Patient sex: F
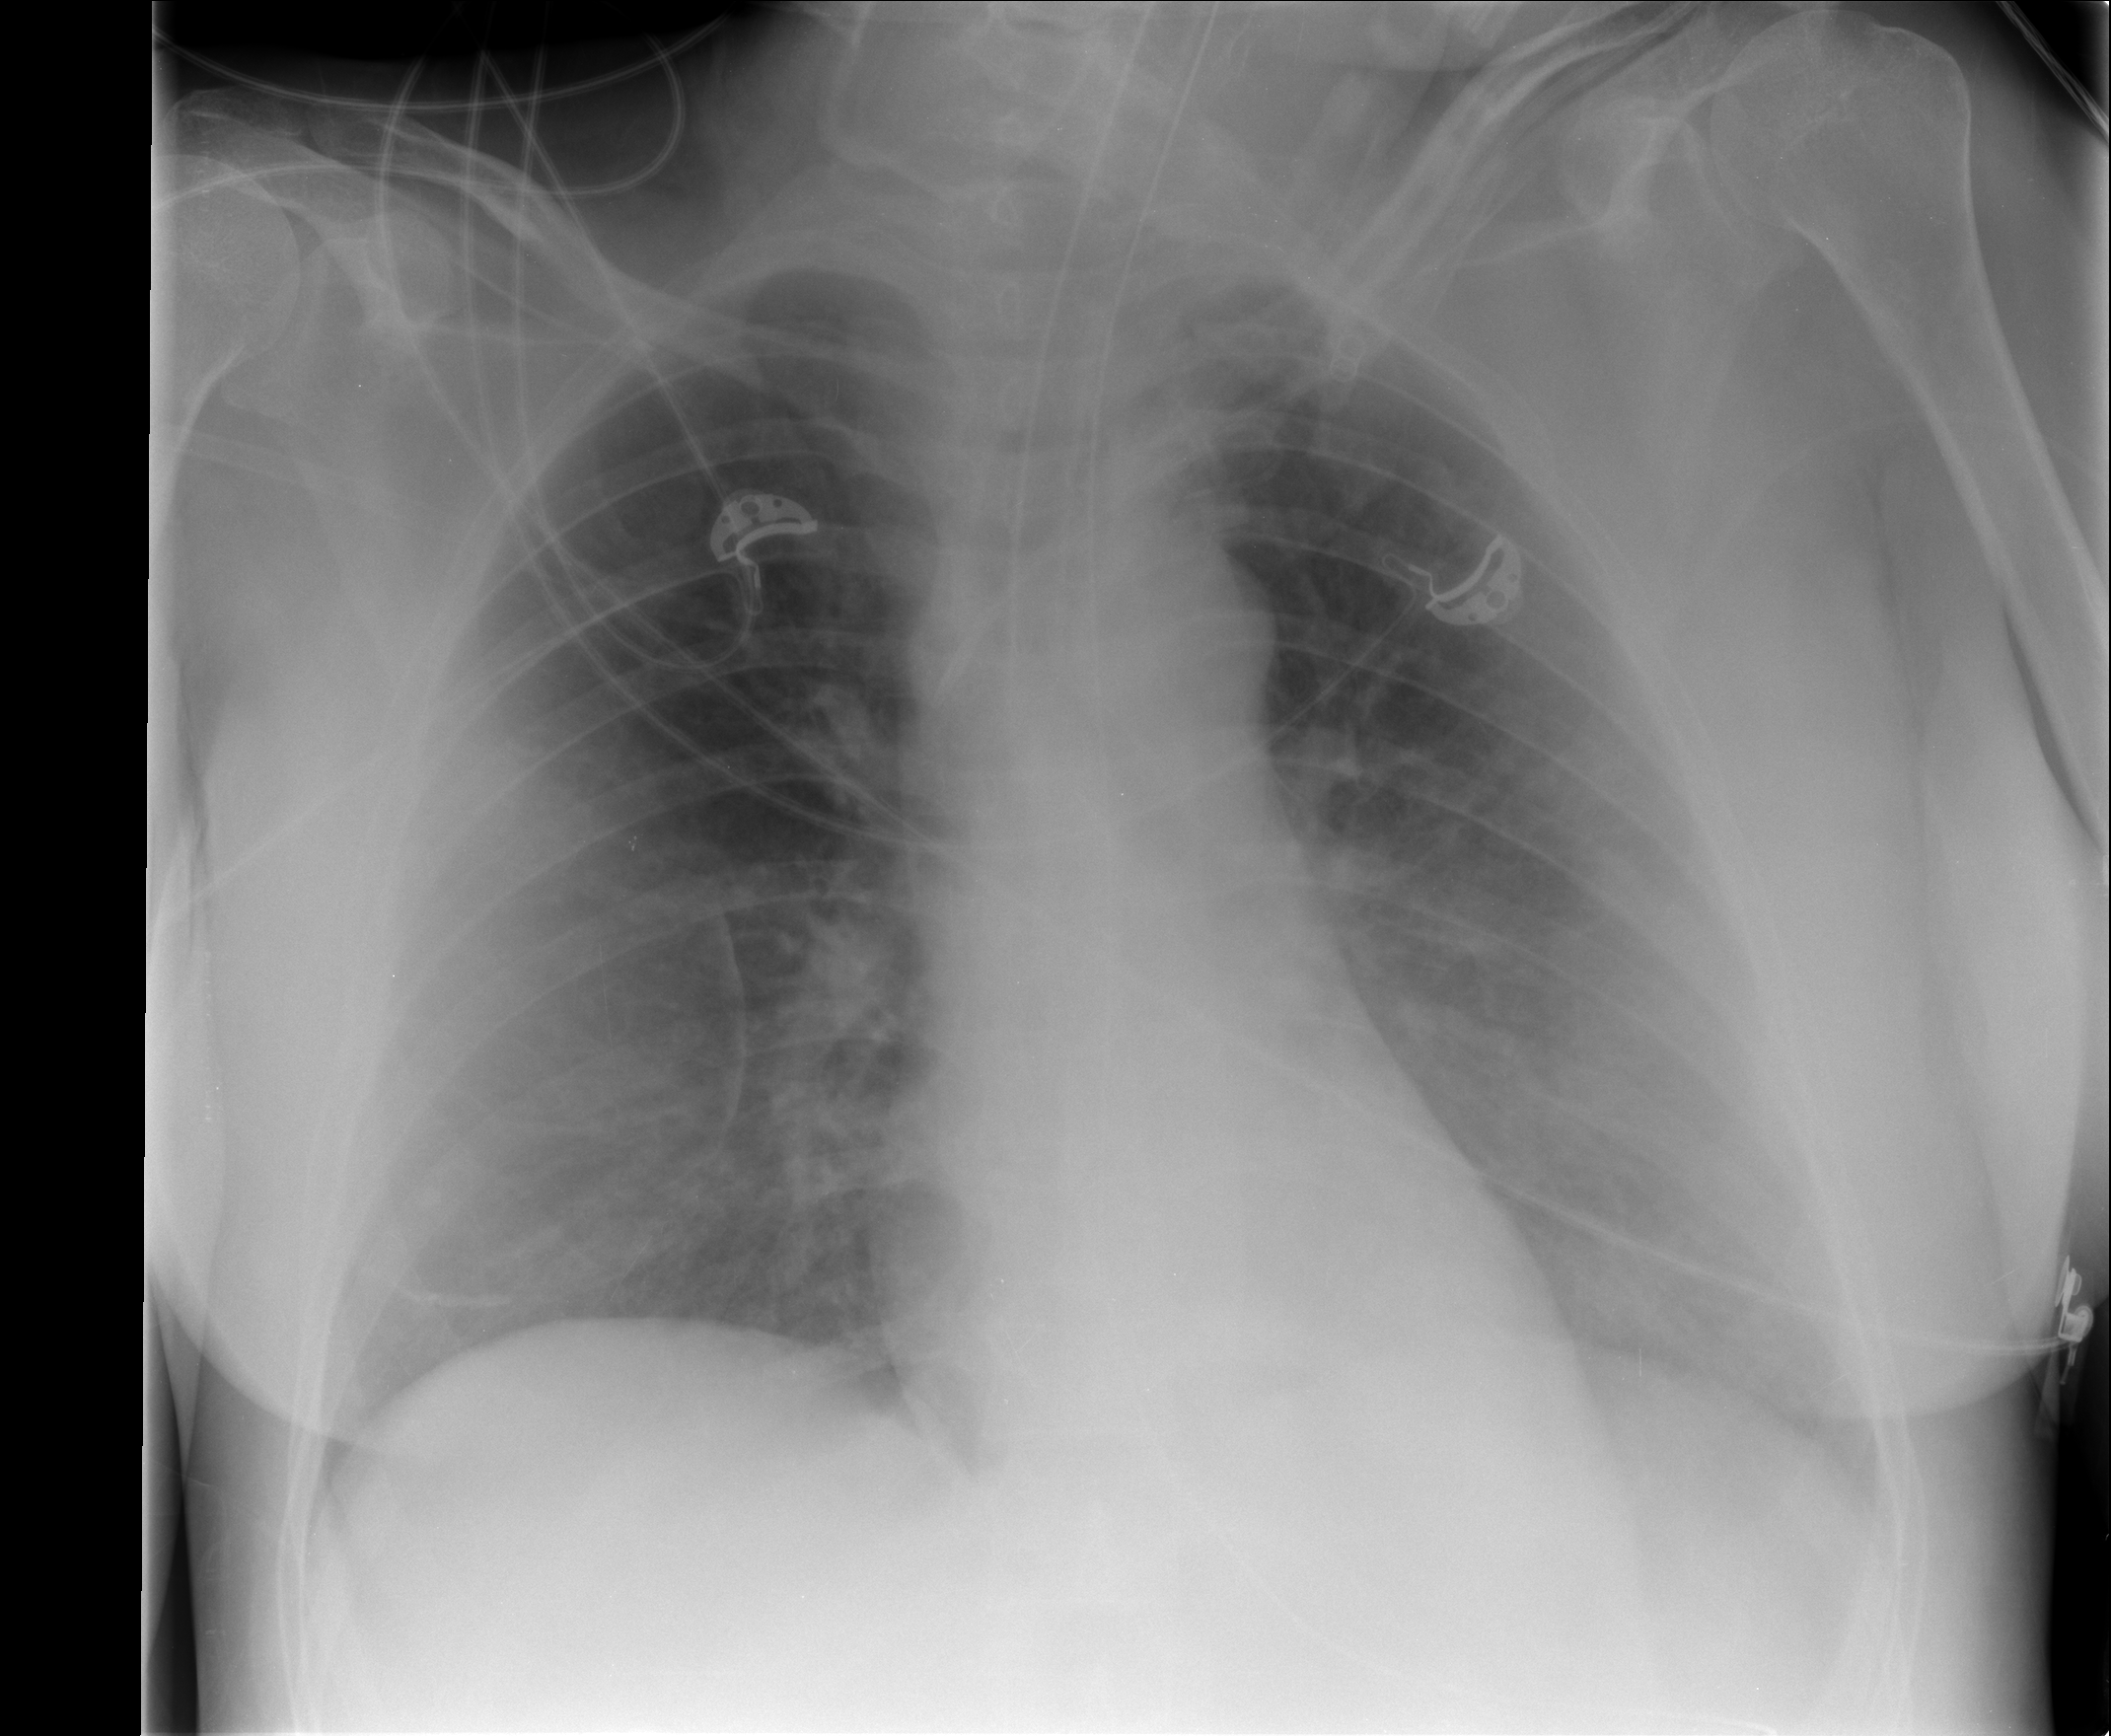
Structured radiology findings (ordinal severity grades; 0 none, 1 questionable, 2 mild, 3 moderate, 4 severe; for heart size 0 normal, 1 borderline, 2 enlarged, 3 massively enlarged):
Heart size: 1
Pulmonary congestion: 2
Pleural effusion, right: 2
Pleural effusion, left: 3
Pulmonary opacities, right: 2
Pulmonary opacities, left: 3
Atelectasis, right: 2
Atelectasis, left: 3